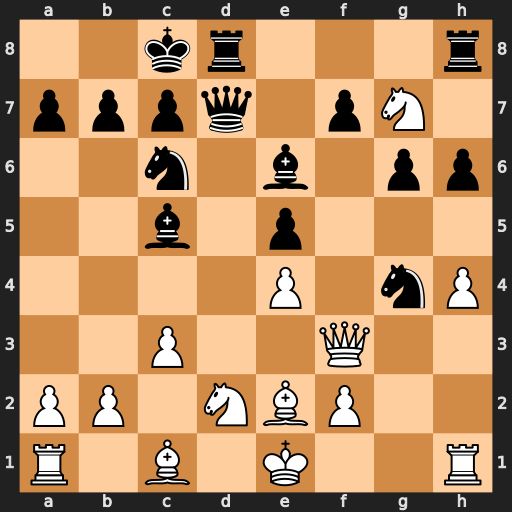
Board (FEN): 2kr3r/pppq1pN1/2n1b1pp/2b1p3/4P1nP/2P2Q2/PP1NBP2/R1B1K2R
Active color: w
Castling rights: KQ
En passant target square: -
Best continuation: Nxe6 Bxf2+ Kf1 Qxe6 Qxg4